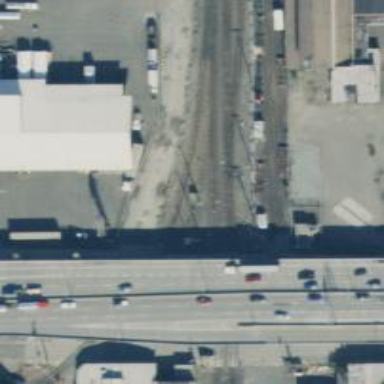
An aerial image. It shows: Railway crossing.